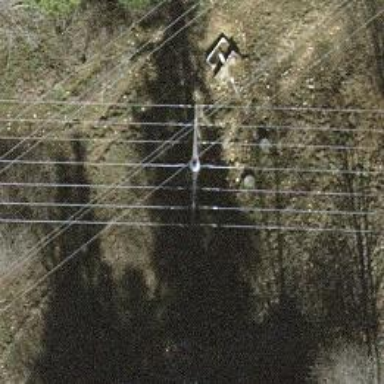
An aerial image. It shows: Power tower.